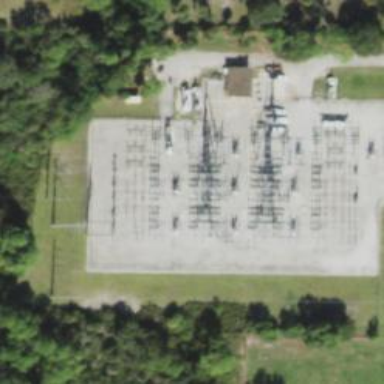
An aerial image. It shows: Switch used for power control.